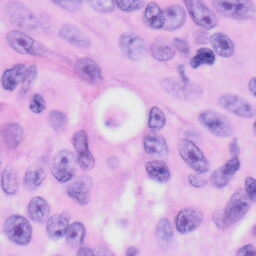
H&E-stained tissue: Skin